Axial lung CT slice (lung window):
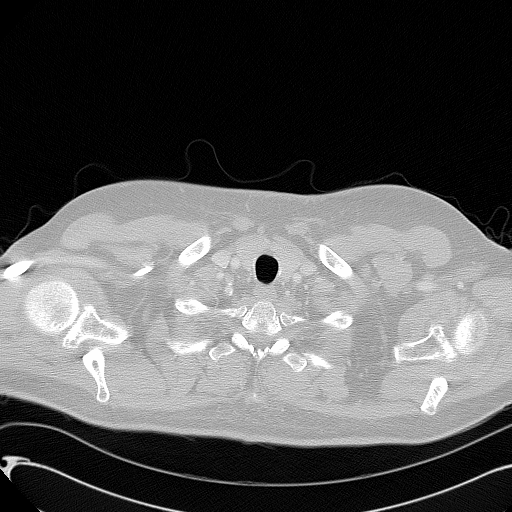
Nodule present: no